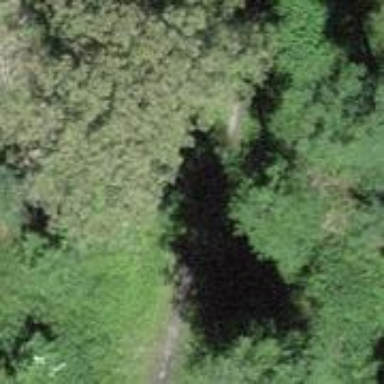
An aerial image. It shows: Unpaved track with grade 4 quality.